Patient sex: F
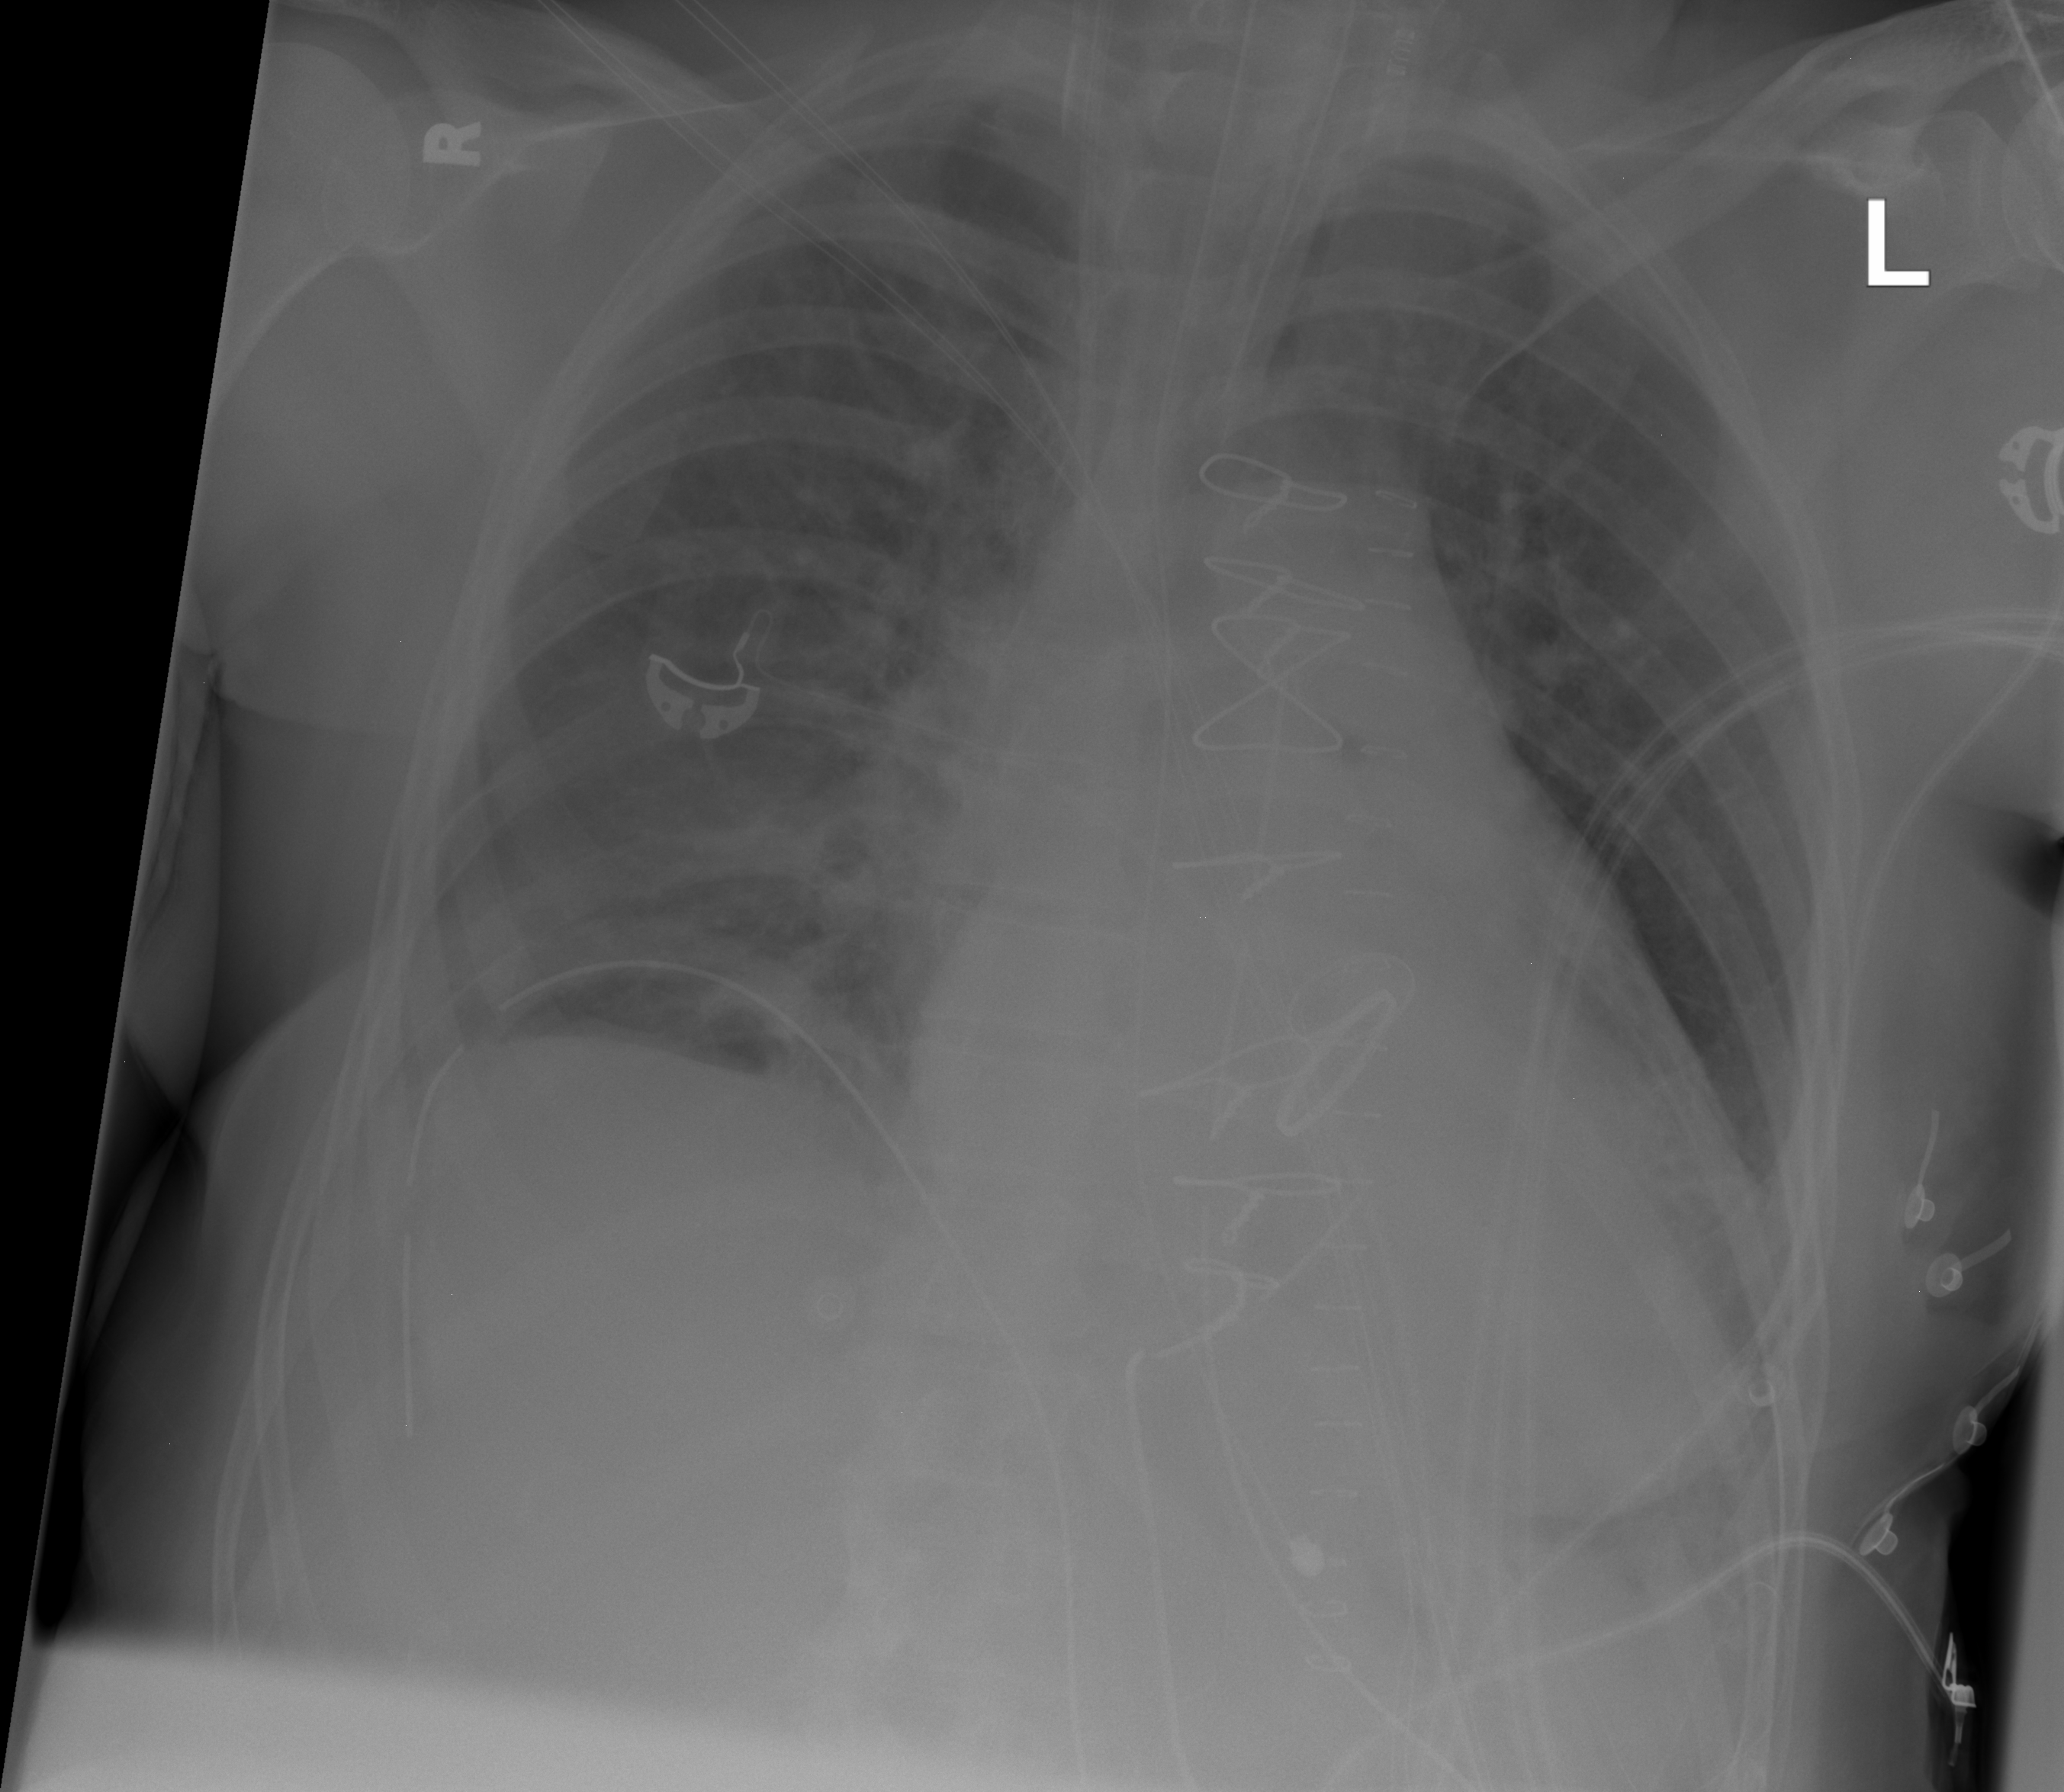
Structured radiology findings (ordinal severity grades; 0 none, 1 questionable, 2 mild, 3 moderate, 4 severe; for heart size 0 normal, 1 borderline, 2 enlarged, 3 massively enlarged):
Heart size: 2
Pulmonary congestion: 1
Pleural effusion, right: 0
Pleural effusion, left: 0
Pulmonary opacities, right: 0
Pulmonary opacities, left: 0
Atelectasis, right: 1
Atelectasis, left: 1